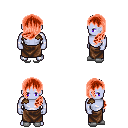
a pixel art fantasy rpg character, male body template, dark elf, purple skin, leather shoulder armor, robe skirt, red left-swept hairstyle, white slippers, four views (front, back, left, right), 2x2 character sprite sheet, small pixel art, hard edges, no anti-aliasing